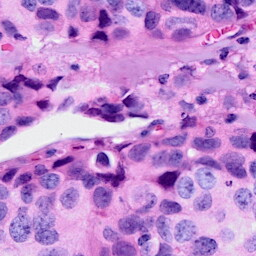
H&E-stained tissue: Breast